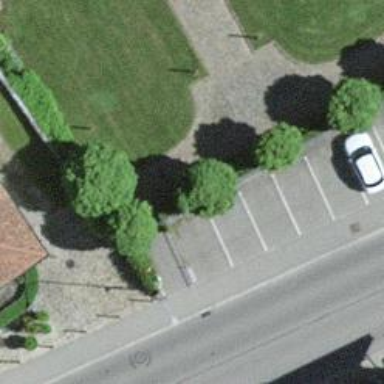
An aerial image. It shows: Gate.